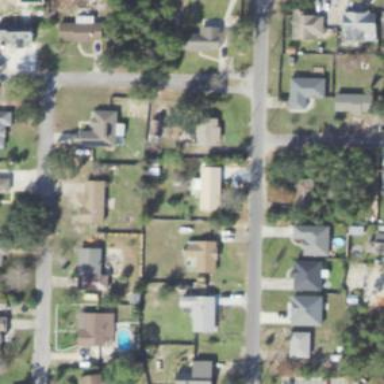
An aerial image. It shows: Residential area composed of single-family homes.